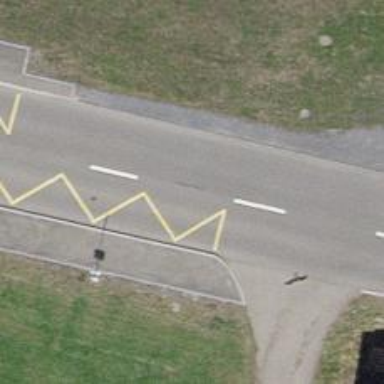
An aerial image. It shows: Bus stop with designated public transport stop position.